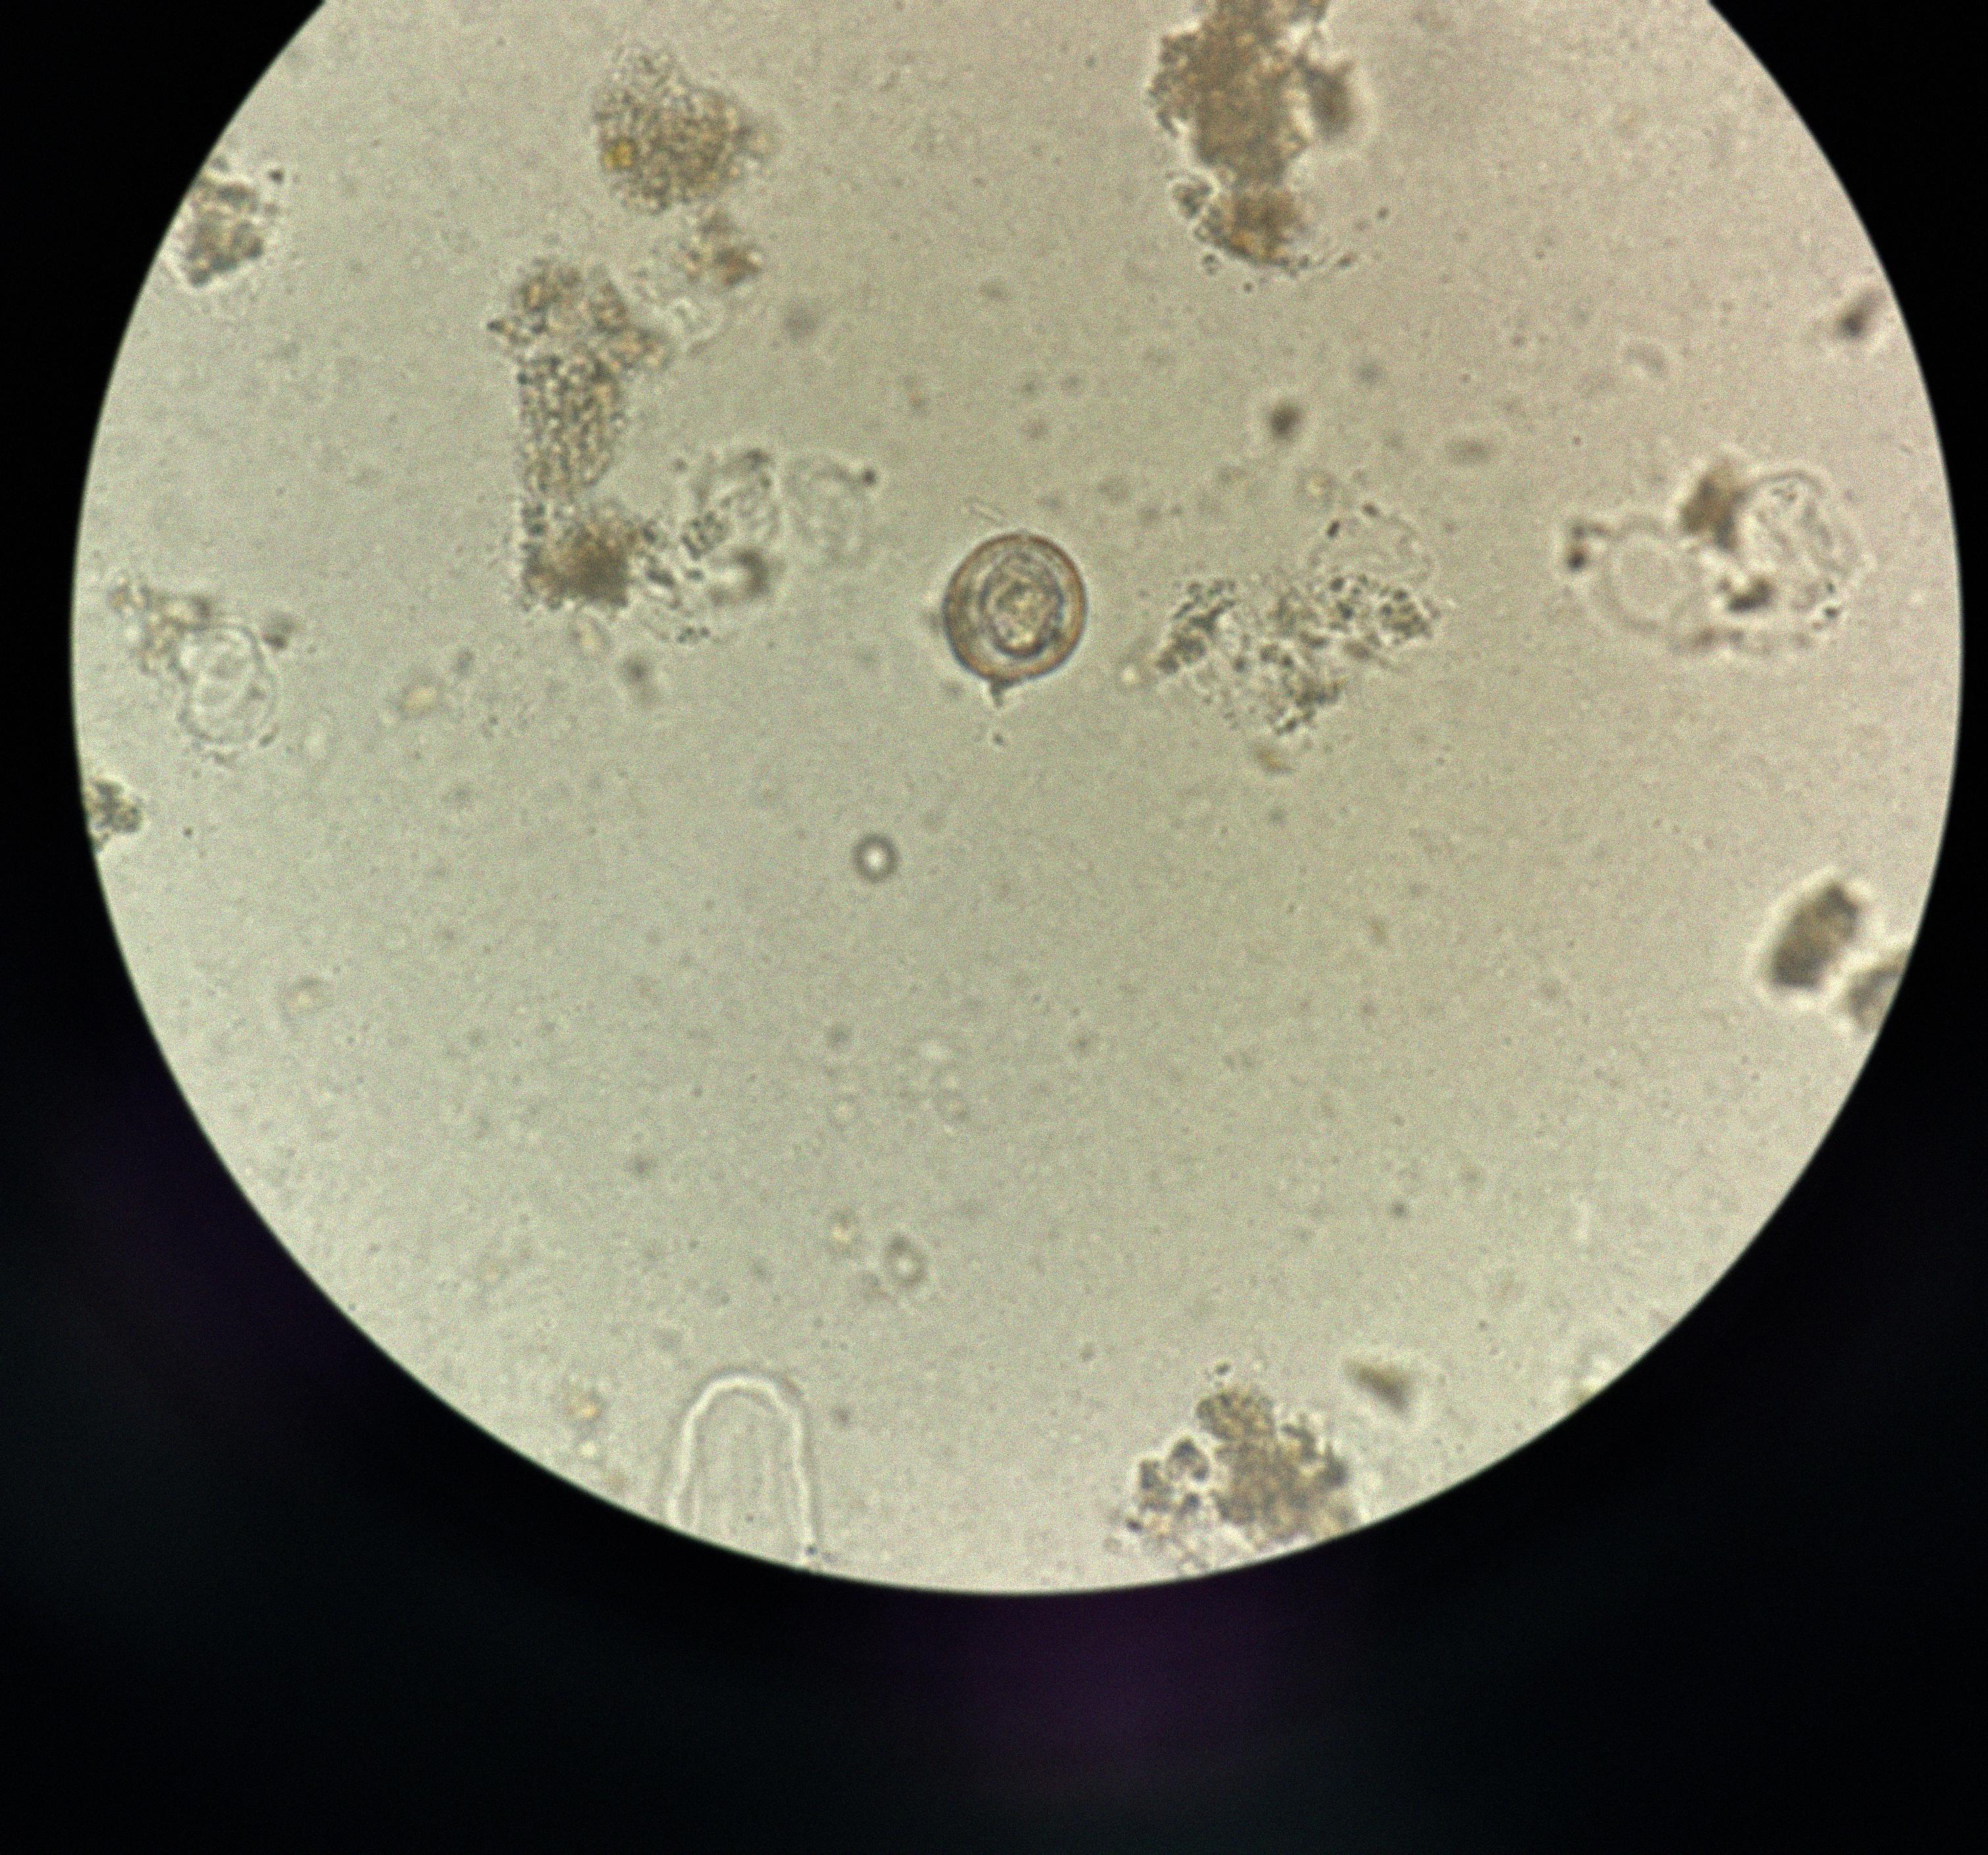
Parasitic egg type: Hymenolepis nana